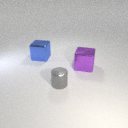
large blue metal cube to the left of small gray metal cylinder